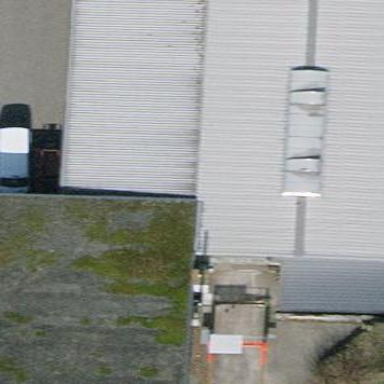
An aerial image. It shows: View of roof of building.